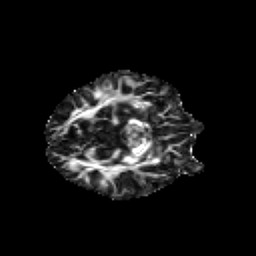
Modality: FA
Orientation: axial
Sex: female
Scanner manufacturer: siemens
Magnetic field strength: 3 T
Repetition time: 5 s
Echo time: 0.071 s